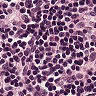
Metastatic tissue present: no